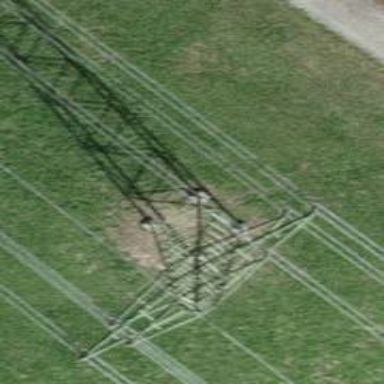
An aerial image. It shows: Towering power structure.